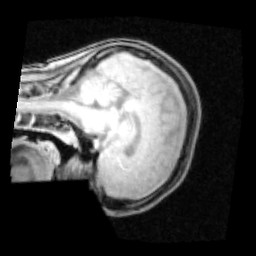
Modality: PDw
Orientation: sagittal
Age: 22
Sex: male
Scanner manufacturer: siemens
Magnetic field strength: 3 T
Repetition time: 0.25 s
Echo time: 0.00103 s